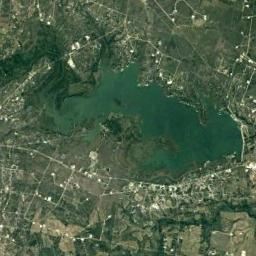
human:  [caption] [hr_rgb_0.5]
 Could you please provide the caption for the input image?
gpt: The lake with curved shores lies in farmland and the water is deep green .

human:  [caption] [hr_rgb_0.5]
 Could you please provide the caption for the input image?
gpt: There are many roads of different lengths beside the lake .

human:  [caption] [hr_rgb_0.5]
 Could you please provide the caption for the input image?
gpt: The lake in the picture is winding .

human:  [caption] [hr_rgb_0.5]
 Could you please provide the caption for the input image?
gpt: An irregular blue-blue lake on the ground with lush green vegetation .

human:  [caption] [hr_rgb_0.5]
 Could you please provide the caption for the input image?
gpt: There are roads and buildings and green land around the lake .